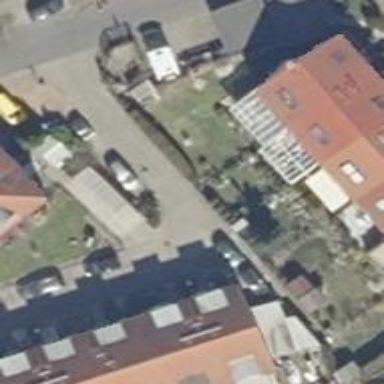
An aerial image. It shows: Living street.